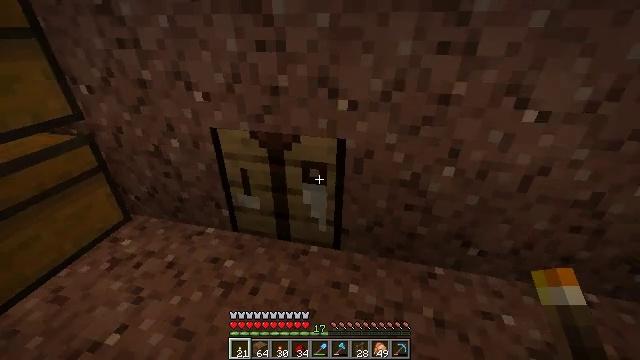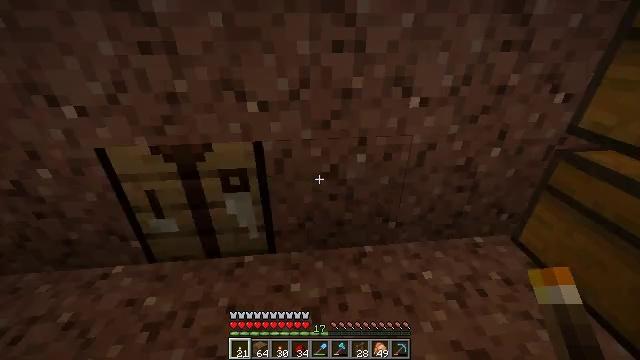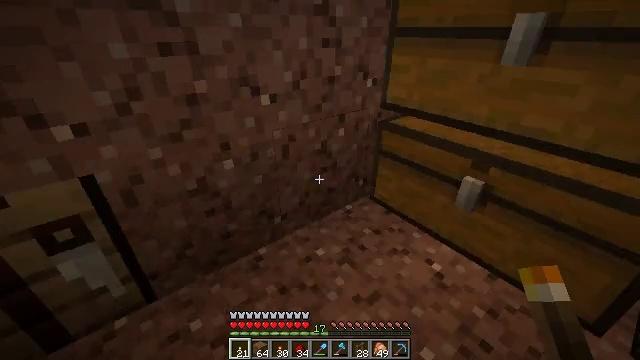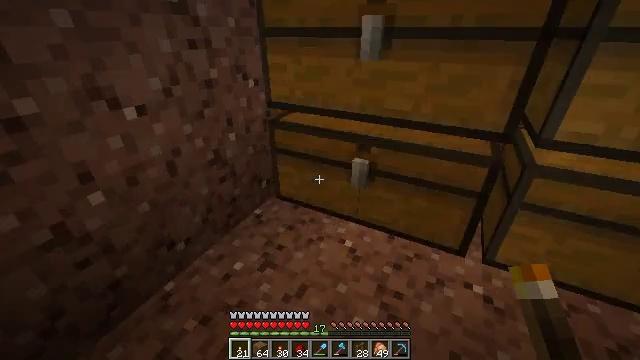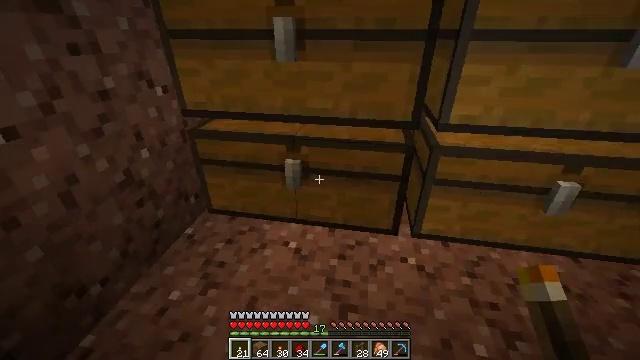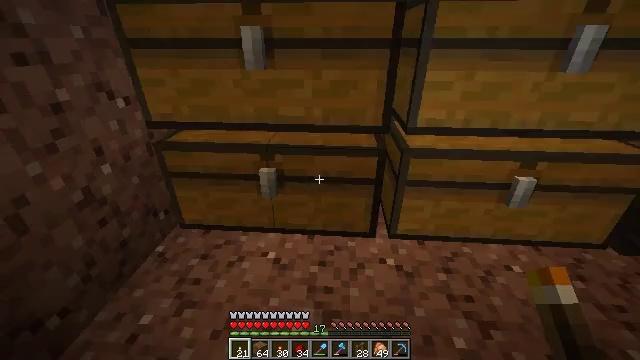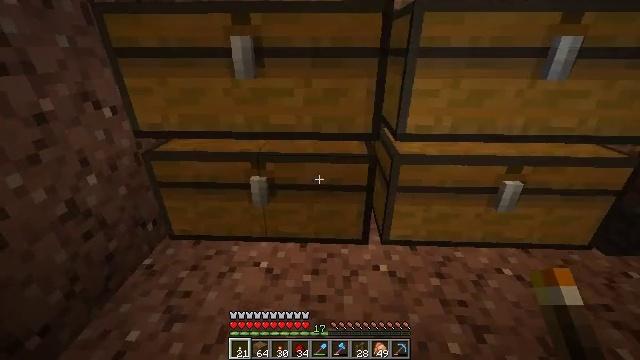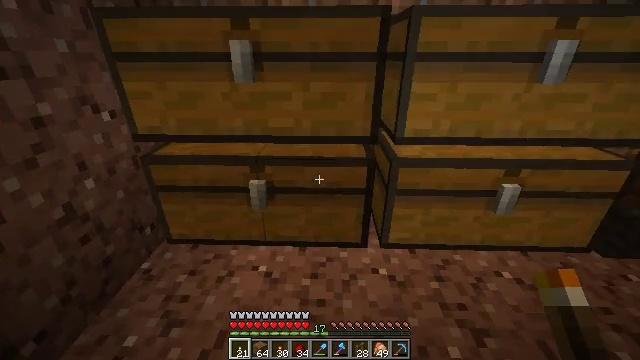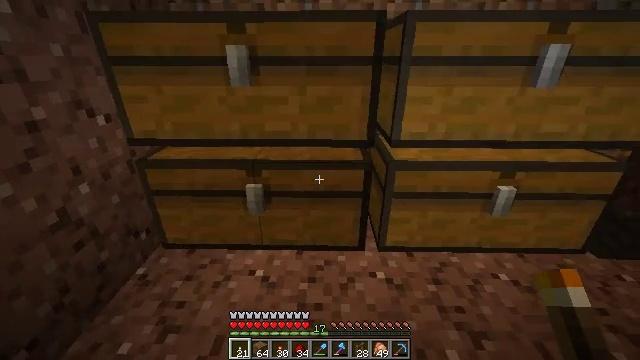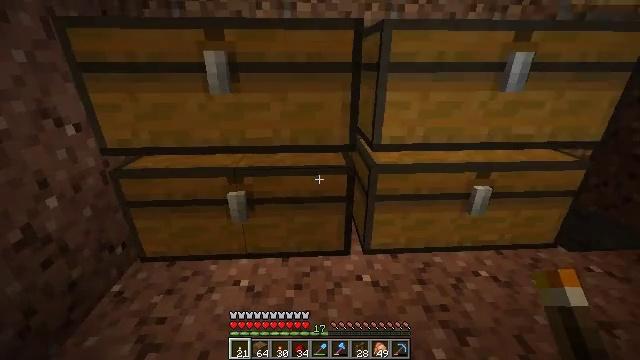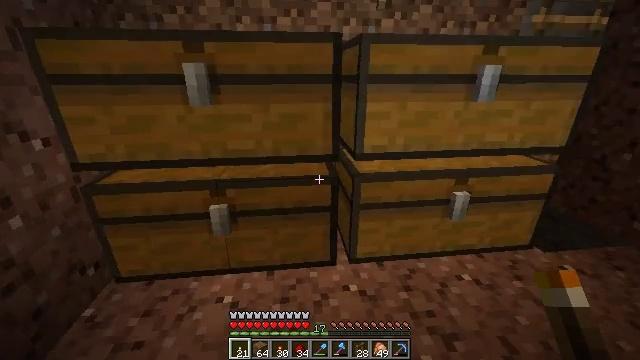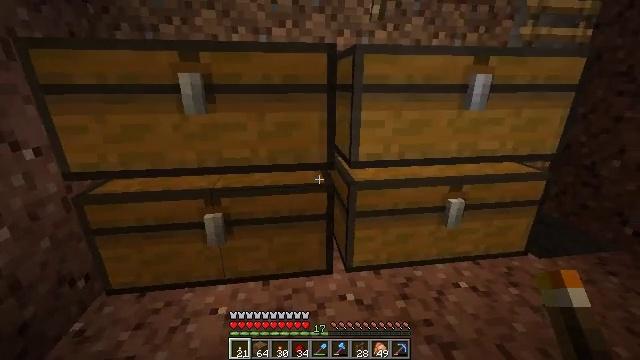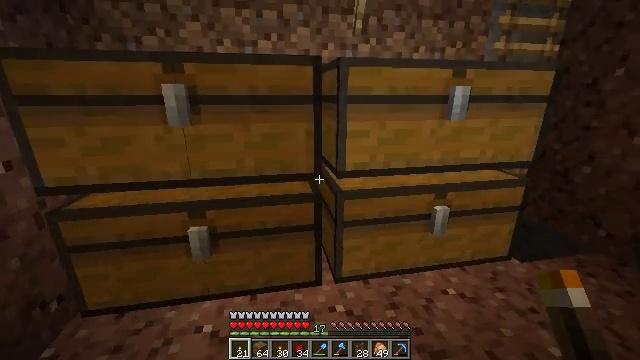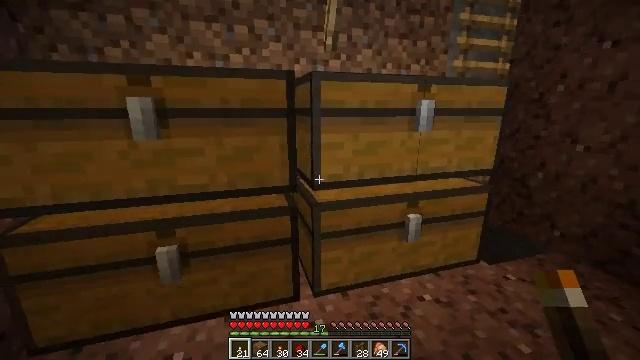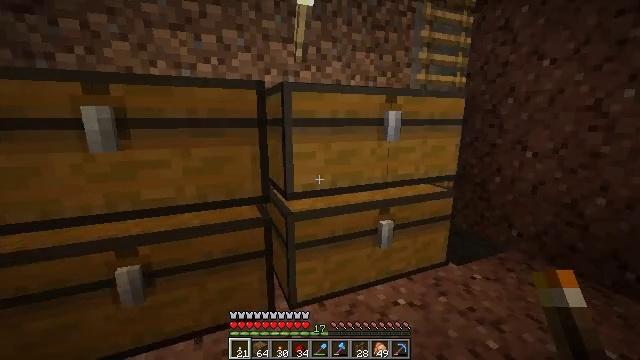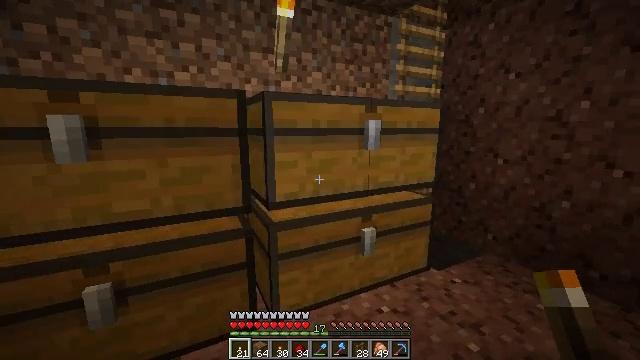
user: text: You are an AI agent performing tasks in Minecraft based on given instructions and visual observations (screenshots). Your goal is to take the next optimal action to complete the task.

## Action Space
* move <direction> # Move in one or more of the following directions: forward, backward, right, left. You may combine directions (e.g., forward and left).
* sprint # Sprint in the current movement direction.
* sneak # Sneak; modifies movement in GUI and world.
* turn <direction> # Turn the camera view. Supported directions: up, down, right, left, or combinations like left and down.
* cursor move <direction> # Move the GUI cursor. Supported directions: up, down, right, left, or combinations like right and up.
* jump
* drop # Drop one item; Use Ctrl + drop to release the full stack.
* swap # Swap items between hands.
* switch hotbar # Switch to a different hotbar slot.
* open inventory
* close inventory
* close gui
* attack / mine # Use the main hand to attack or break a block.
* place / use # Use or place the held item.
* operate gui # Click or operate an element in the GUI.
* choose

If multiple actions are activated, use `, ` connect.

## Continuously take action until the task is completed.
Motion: motion action
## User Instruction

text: Collect spruce planks and craft a spruce pressure plate.
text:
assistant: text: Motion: turn right
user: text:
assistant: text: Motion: turn right
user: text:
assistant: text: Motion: turn right
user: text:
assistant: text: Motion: turn right
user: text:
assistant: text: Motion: turn right and up
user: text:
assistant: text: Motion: turn right and up
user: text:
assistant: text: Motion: no_op
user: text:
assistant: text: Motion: no_op
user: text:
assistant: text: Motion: turn right and up
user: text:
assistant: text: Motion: turn right and up
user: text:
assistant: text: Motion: turn right and up
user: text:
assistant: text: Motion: turn right and up
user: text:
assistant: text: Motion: turn right and up
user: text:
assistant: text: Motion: turn right and up
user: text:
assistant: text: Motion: turn right and up
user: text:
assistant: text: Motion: turn right and up
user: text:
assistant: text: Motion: no_op
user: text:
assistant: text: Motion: use / place
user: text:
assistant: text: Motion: use / place
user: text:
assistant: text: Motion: use / place
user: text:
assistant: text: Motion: use / place
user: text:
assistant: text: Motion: no_op
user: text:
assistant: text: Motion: no_op
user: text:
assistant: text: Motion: no_op
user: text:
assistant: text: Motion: no_op
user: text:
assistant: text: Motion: no_op
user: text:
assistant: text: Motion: no_op
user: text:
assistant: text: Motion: no_op
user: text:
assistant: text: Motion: no_op
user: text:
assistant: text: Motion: no_op